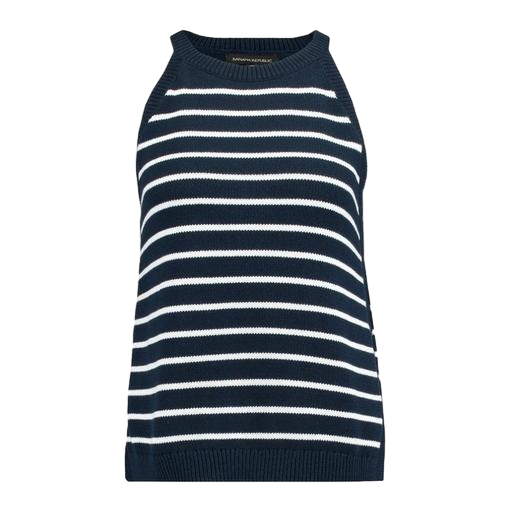
blue striped tank top, blue and white tank top, striped tank top, white background